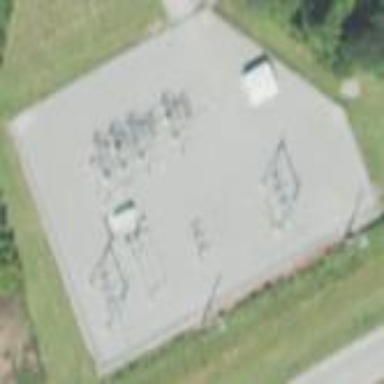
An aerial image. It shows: There is distribution substation enclosed by fence.